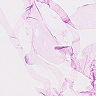
Metastatic tissue present: no